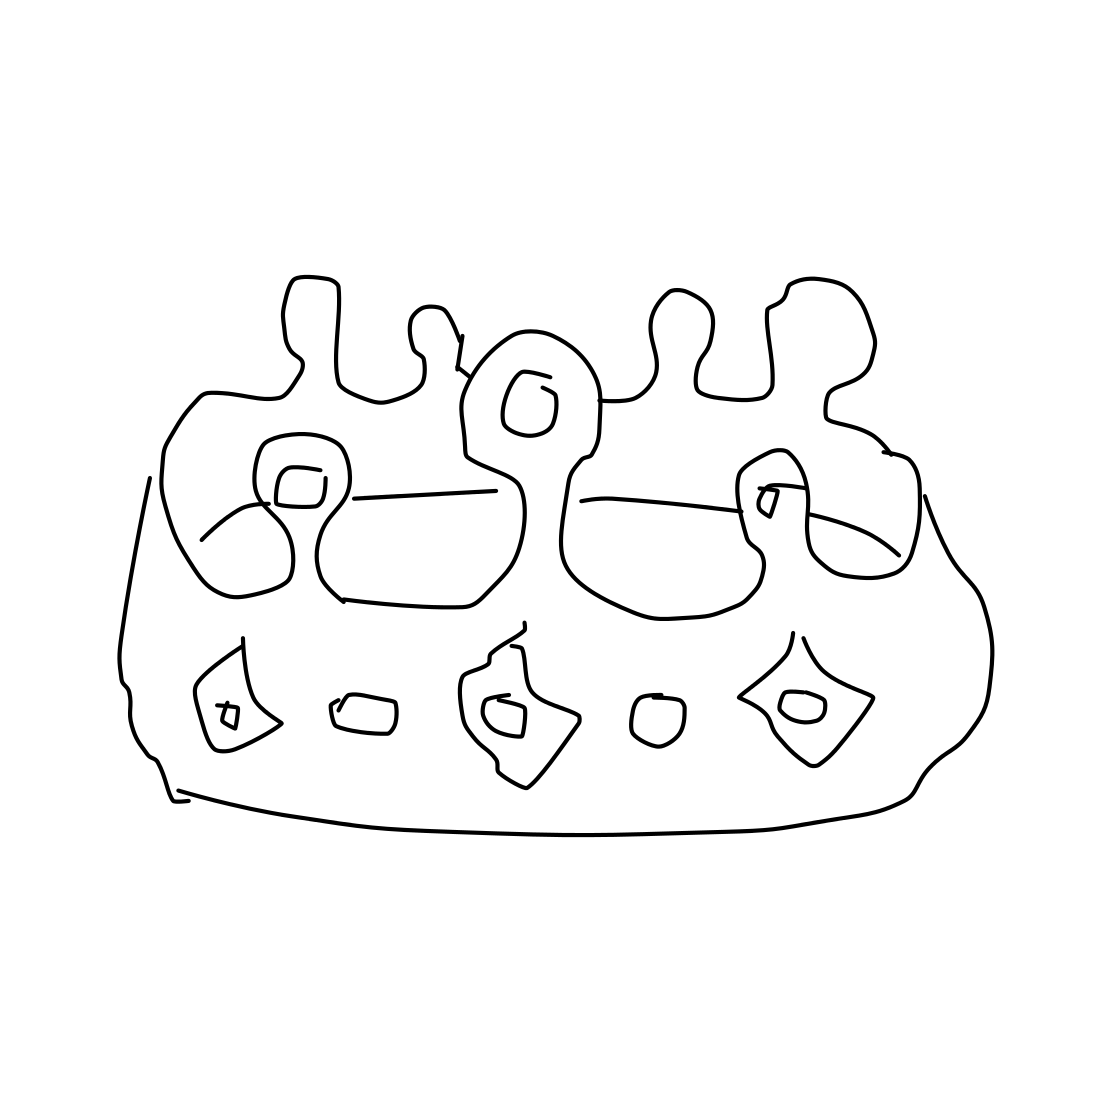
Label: crown